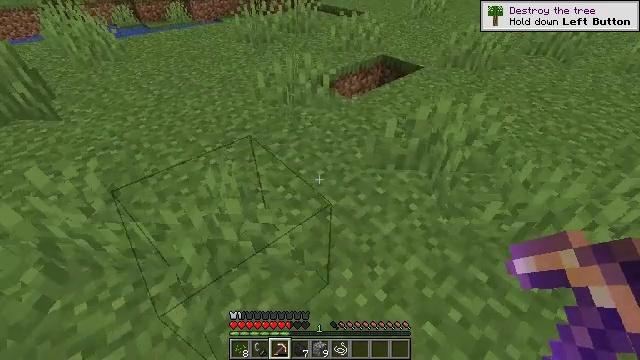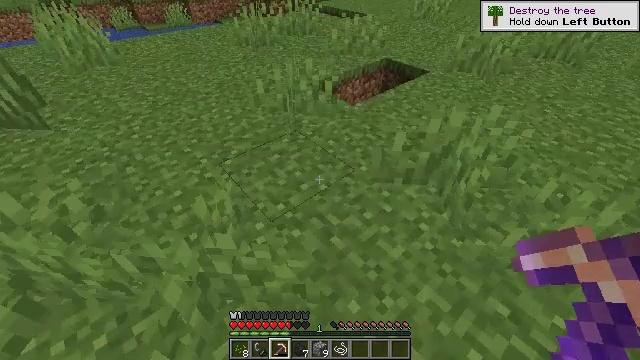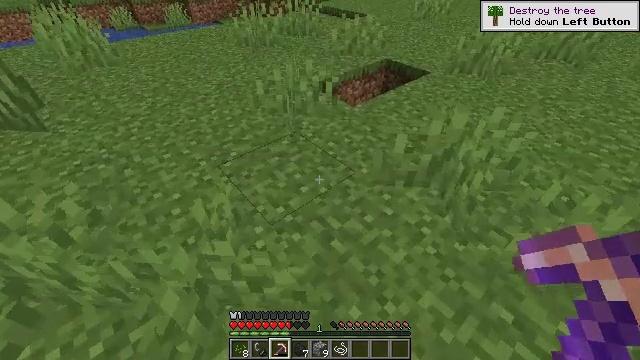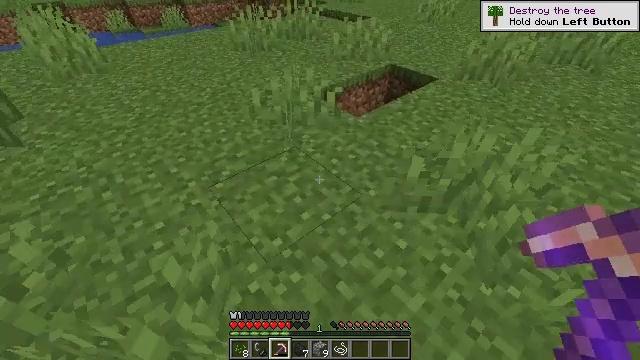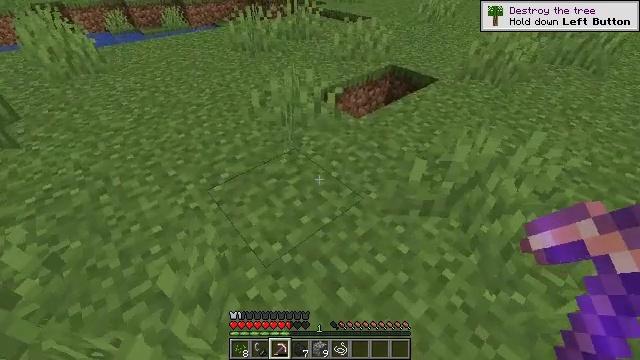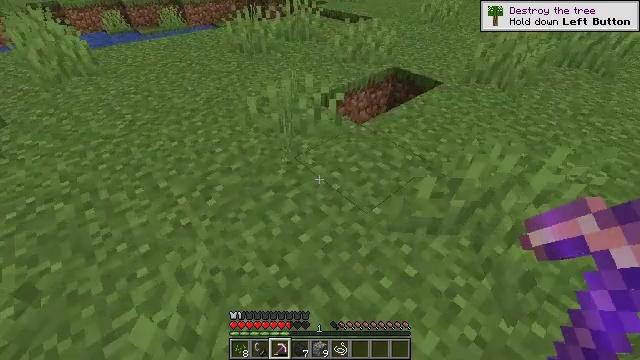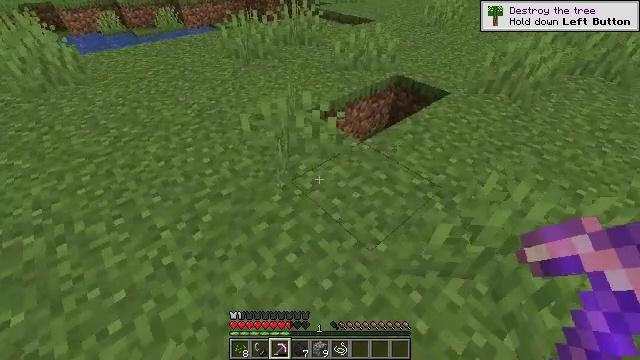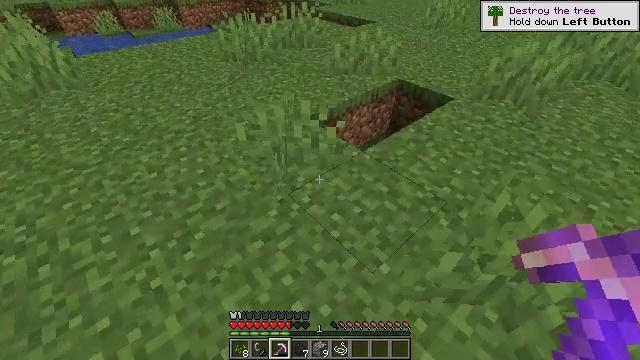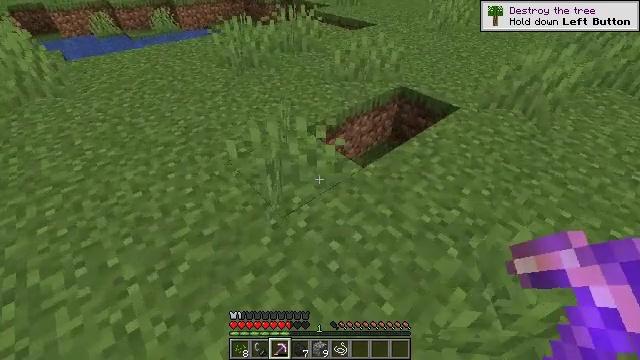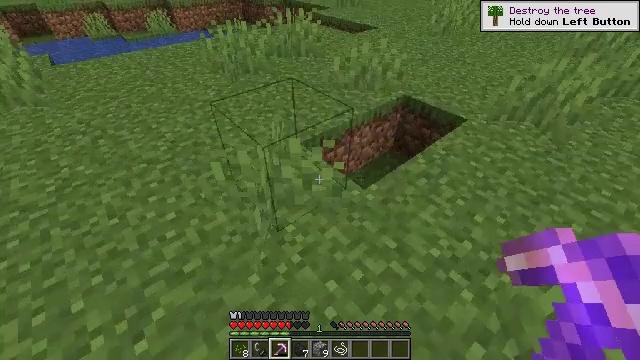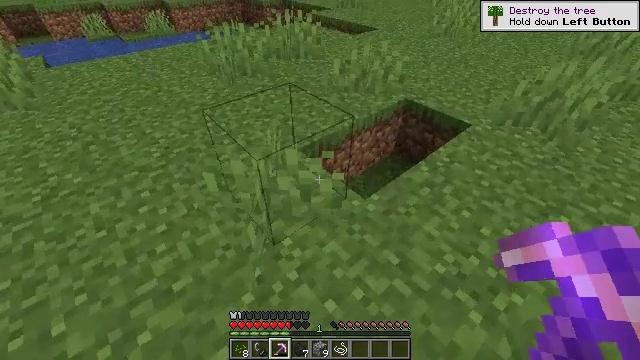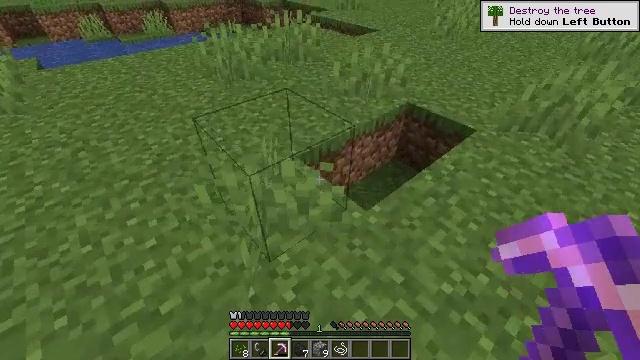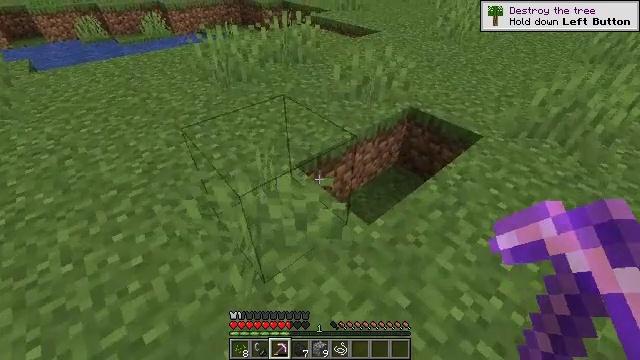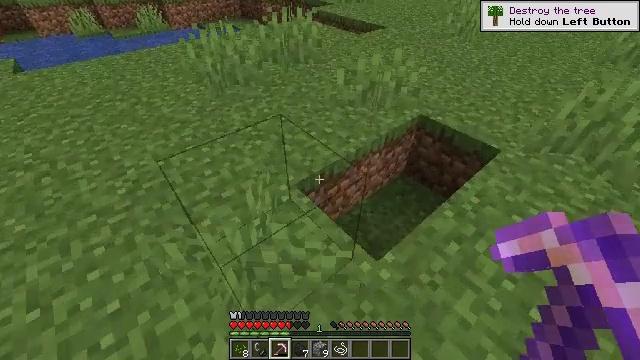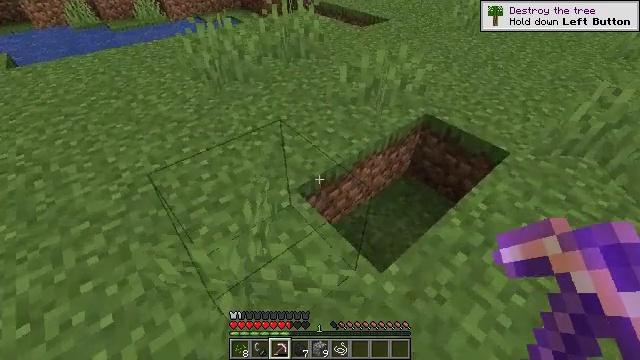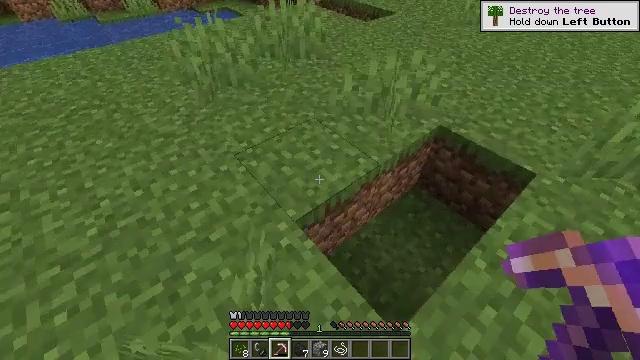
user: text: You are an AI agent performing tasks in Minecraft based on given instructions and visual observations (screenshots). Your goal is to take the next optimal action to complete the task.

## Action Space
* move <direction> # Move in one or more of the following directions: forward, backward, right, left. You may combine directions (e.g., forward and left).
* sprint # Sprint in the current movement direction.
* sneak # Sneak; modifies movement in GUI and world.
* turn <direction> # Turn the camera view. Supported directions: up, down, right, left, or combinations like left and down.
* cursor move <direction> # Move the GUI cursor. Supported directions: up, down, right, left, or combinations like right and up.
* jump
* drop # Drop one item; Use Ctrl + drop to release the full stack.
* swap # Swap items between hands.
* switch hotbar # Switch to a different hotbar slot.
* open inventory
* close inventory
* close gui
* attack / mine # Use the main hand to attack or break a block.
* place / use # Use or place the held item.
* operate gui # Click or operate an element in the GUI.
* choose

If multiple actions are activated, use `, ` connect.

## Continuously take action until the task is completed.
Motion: motion action
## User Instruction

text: Clear the ground by mining grass.
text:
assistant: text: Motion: move forward
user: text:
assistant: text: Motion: move forward
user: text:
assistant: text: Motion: move forward
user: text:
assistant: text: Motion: move forward
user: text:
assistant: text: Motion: move forward
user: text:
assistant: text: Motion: move forward
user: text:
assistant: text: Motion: move forward
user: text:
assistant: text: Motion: move forward
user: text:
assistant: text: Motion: move forward
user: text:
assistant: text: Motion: move forward
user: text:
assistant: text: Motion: move forward
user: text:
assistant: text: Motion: move forward
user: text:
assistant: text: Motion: move forward, turn down
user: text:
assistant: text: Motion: move forward, turn down
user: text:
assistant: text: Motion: move forward, turn down
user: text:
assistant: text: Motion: move forward, turn down
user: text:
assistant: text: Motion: move forward, turn down
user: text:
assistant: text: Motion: move forward, turn down
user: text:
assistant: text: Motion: move forward, turn right and down
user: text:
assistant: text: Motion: move forward, turn right and down
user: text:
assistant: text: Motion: move forward, turn right and down
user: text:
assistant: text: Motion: move forward, turn right and down
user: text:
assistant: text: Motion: move forward, turn right and down
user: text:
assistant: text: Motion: move forward, turn right
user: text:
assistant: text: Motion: move forward, turn right and up
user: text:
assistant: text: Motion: move forward
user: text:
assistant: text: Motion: move forward
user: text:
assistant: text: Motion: move forward, turn right and up
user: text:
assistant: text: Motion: move forward, turn right and up
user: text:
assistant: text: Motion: move forward, turn right and up